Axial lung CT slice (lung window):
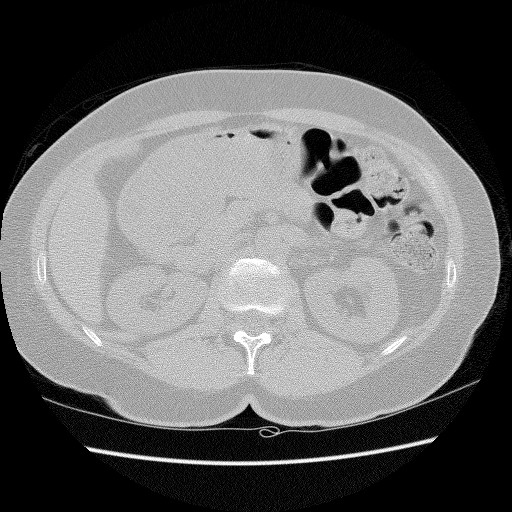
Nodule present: no